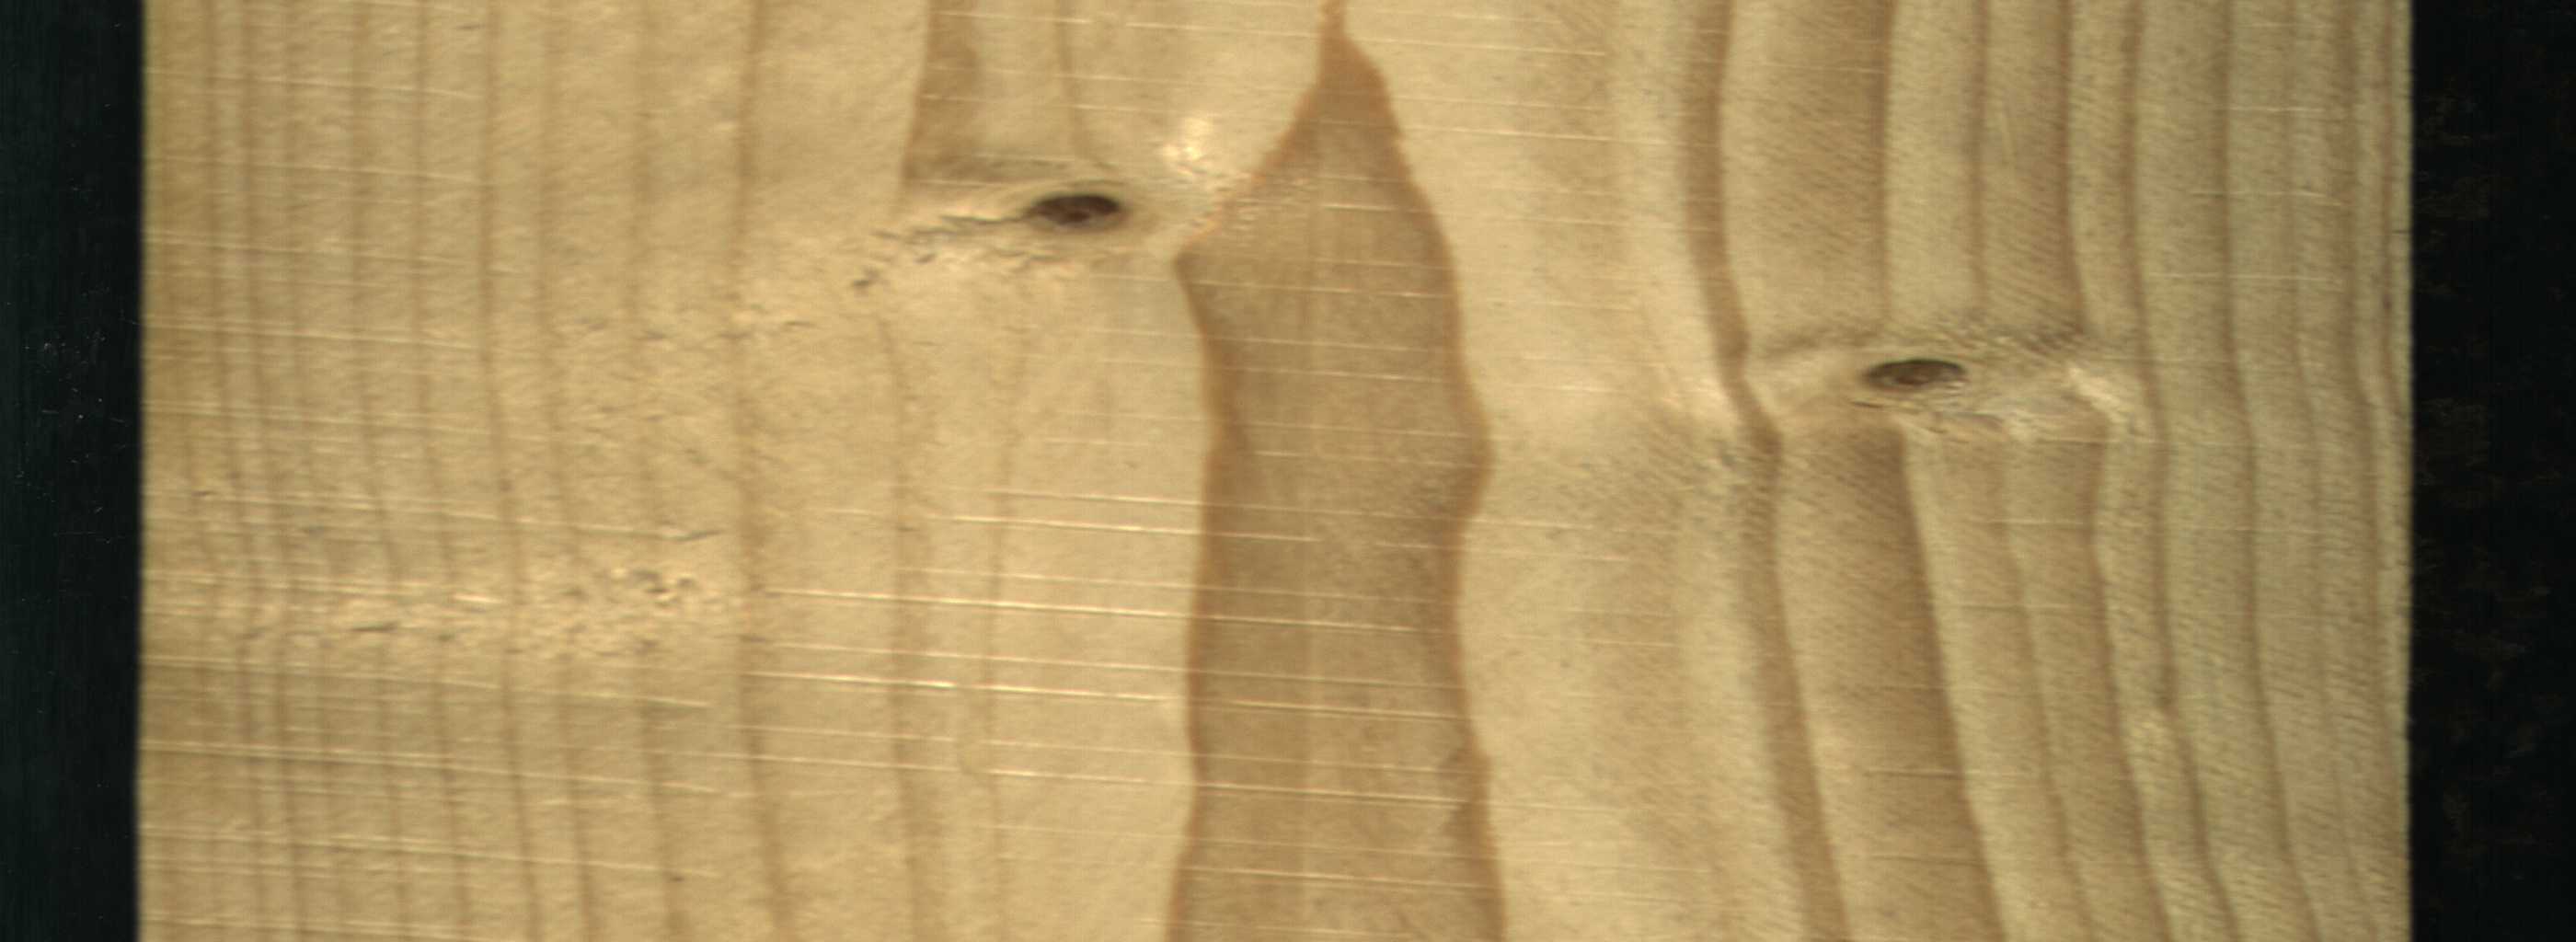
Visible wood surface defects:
Dead_Knot
Live_Knot